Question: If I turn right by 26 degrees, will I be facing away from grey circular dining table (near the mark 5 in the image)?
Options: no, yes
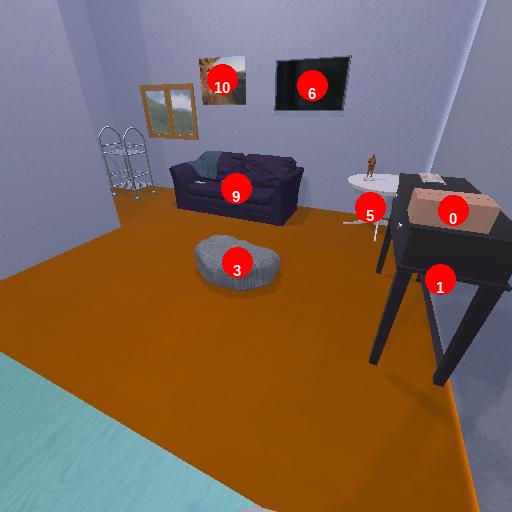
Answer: no